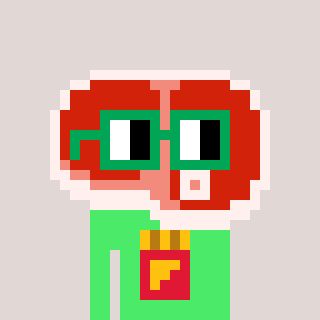
a pixel art character with square green glasses, a steak-shaped head and a teal-colored body on a warm background